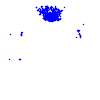
Particle: electron